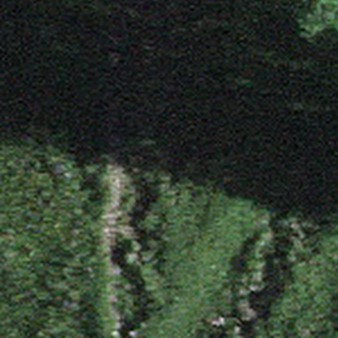
Label: other